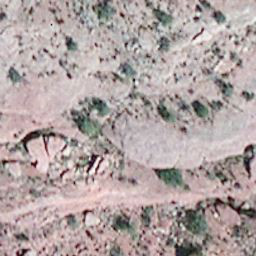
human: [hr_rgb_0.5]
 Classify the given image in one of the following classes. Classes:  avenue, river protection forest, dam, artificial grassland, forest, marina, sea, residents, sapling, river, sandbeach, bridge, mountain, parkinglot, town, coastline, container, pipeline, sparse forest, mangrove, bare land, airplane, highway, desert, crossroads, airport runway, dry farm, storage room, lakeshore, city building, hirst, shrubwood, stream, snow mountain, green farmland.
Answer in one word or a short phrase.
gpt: bare land